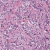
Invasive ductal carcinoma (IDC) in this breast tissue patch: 1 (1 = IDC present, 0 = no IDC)